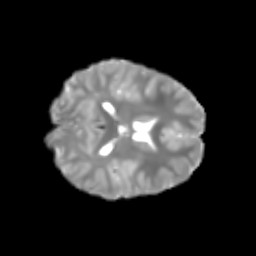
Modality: T2w
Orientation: axial
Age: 6
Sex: male
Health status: healthy